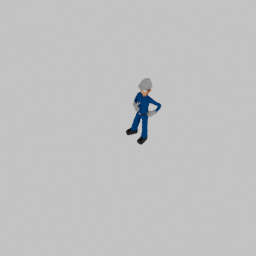
Label: people